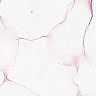
Metastatic tissue present: no